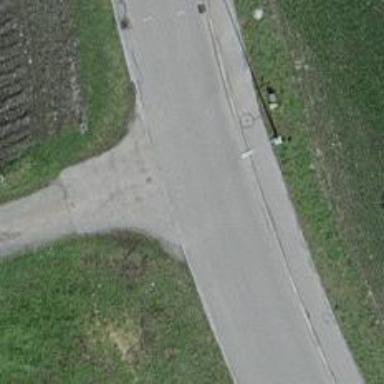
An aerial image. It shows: Residential road with asphalt surface and sidewalk on the left side.